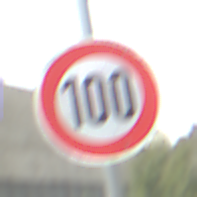
Verkehrszeichen: Geschwindigkeit100
Umgebung: Outdoor, Suburban
Tageszeit: Midday
Wetter: PartlyCloudy
Licht: Natural
Jahreszeit: Summer
Kontrast: HighContrast